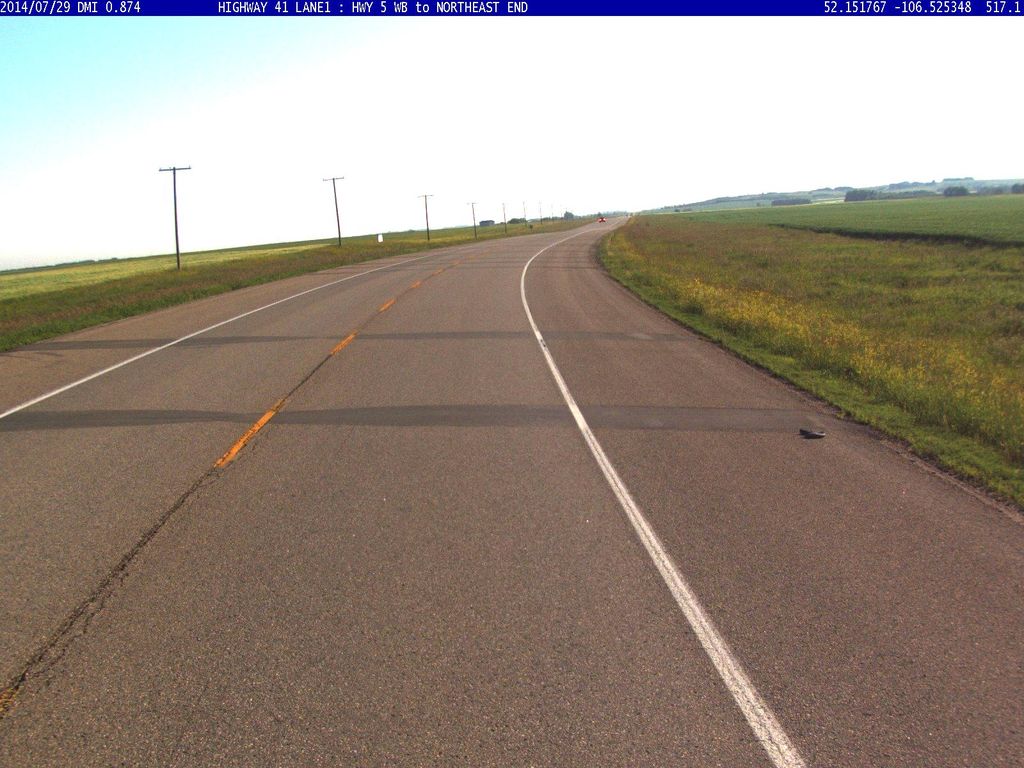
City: saskatoon